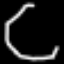
Label: octagon